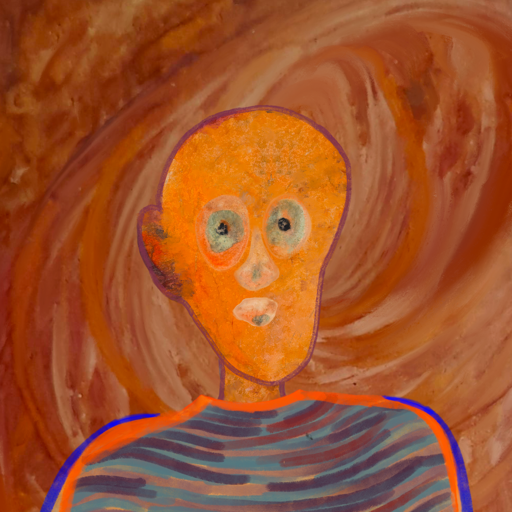
Background: Pious_Lady, Head And Neck Front: Hypocrite, Face Front: Childish, Bust: Experience, Hair Front: Blank, Head Accessory: Blank, Second Necklace: Blank, Necklace: Blank, Baby: Blank